Question: I'm just starting out learning OBJ-C but I do have an end-goal app that I'm working toward building; this app will be a master/detail app on the iPad that will be required to keep itself updated with a webservice in "real time". It will also need to send data to the remote MySQL DB when one of the multiple users (on separate iPad's) performs certain actions within the app.
The example I've imagined for the purposes of this question is a Widget Inventory Manager that has "incoming" inventory that flows into the table view and "inventory storage bins" that the users will drag-and-drop inventory to in the detail view.
Like so:

<URL>
In order to accomplish this without overtaxing my webservice server I've imagined a solution that combines webservice polling and PUSH notifications to trigger the polls when one user (iPad) makes any changes to the data. So, the flow would be like so:
1. A "default" poll of the webservice would fire every minute regardless of any actions a user may perform.
2. When a user drags an inventory item from the tableview and drops it in a storage bin that would initiate a PUSH notification to any other iPad logged in to the same overarching account and trigger a webservice poll to refresh its data.
In short: Any time a user on iPad "A" changes anything a PUSH notification is sent to iPad "B", iPad "C", etc. When the PUSH is received by B,C,D, etc. they then poll the server to refresh their data.
The alternative to this is to have every iPad on the account firing webservice polls every 15secs; which seems bandwidth-expensive to me (and would often result in no changes to the data).
My question is less of a "How do I ...?" and more of a "How should I ...?". I realise StackOverflow may find this somewhat "subjective", but I think this is a very worthy question considering I've spent two days researching this specific practice (using PUSH notifications to trigger webservice polling) and found exactly zero relevent articles.
Thanks for taking the time to read this. Any help would be appreciated. Example code and/or specific framework/kit information would be greatly appreciated. But really right now I just need to know if this is a good idea or not.
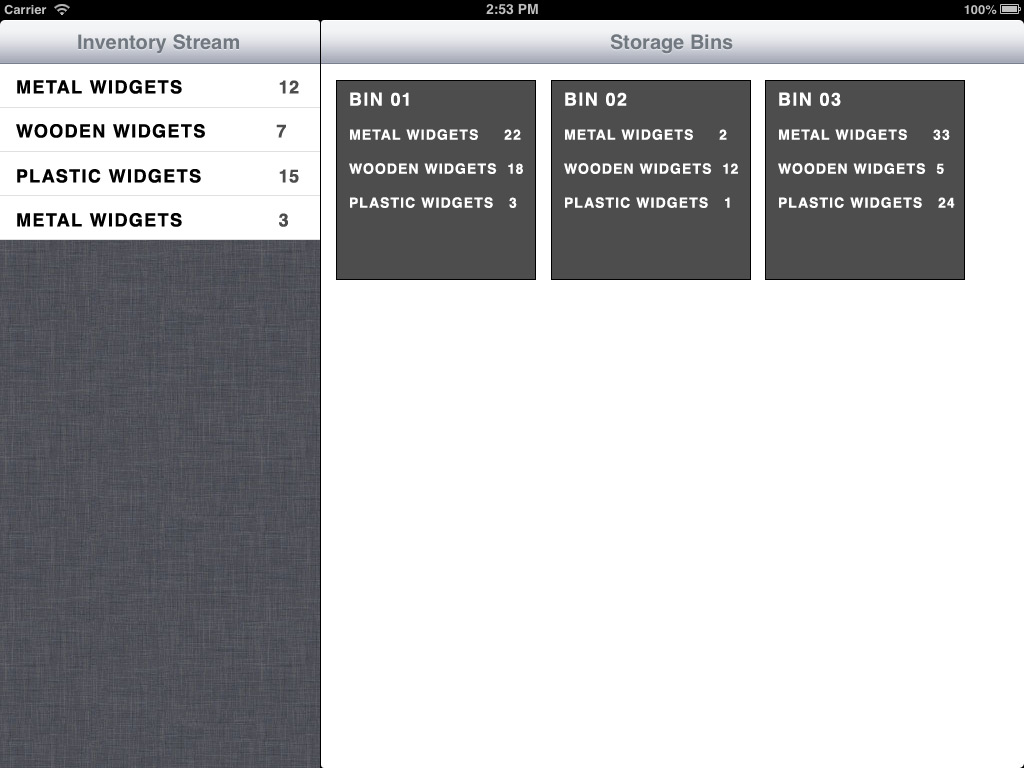
Answer: So the gist of your question seems to be "is it appropriate to use push notifications as a cue to poll a webservice" - the answer is yes, with a few things to be aware of. Before iOS 7 your app would have to have been in the foreground for this to work. Now, you can use to trigger your web service polling in the background after receiving a push message.
Apple themselves use push notifications to trigger web service calls - it's how passes in Passbook get remotely updated. When an updated passes are available a push notification is sent, which then causes iOS to call the appropriate web service linked to in the pass to download the new payload.
A few things to remember: the first is that push notification is not guaranteed (not necessarily a problem), but also you have no guarantees about when it will be delivered. In most cases you would hope it to be instantaneous, but that's not always the case. Additionally, any users who have opted out of push notifications will get no benefit from this feature.
What you're looking to do isn't a hugely novel problem, and there are a few existing solutions you could use instead of using push notifications to trigger updates. You could use a socket based system (quite complicated), or HTTP long polling (less complicated). There are also third party services that exist to achieve this really easily - one such service is <URL>.
One of the big advantages of all three of these alternatives (sockets, long polling, third party services) is that they are usually platform neutral, and you can use them on other clients with ease (unlike APNS). If it was me I'd use one of these approaches over push notifications, but with background app refresh on iOS 7 you might find push can support everything you want to do.
Just my two cents anyway - hope it's useful to you.